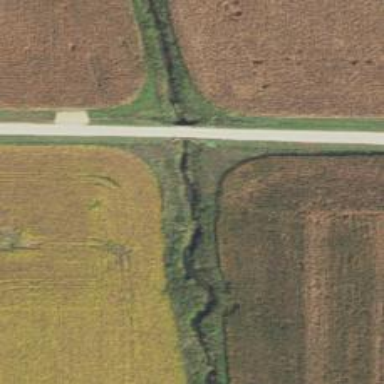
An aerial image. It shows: Culvert tunnel.